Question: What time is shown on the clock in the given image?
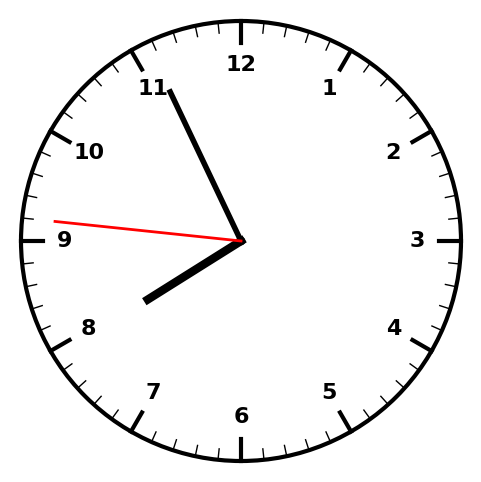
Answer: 07:55:46